Question: I am a student who is researching about HVAC.
I'm modelling a heat pump system and I got some problem.
As I was going to get the fluid property by ExternalMedia, I got some error.
The source code is below:
'''
model Pentane_hs
package wf
extends ExternalMedia.Media.CoolPropMedium(
mediumName = "Pentane",
substanceNames = {"n-Pentane"},
inputChoice=ExternalMedia.Common.InputChoice.hs);
end wf;
wf.BaseProperties fluid "Properties of the two-phase fluid";
Modelica.SIunits.SpecificEnthalpy h;
Modelica.SIunits.Pressure p;
Modelica.SIunits.SpecificEntropy s;
Modelica.SIunits.DerDensityByEnthalpy drdh
"Derivative of average density by enthalpy";
Modelica.SIunits.DerDensityByPressure drdp
"Derivative of average density by pressure";
equation
//p = 1E5;
h = 0 + time*1E6;
s = 1500; //600 + time*2000;
fluid.p = p;
fluid.s = s;
fluid.h = h;
drdp = wf.density_derp_h(fluid.state);
drdh = wf.density_derh_p(fluid.state);
end Pentane_hs;
'''
This is the error I get:

I'm using Dymola 2023x.
I tried to import the library but it failed.
I want to get the property by pressure and temperature.
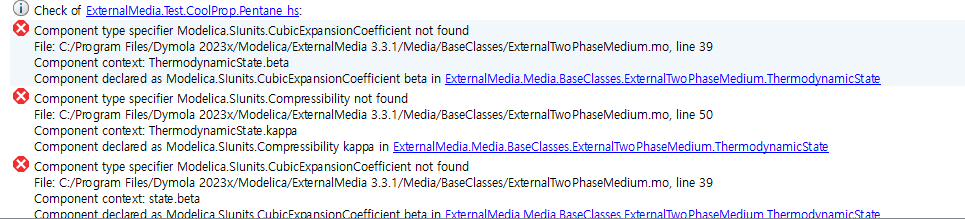
Answer: The solution of Marco works, but it limits you to use libraries that are also using MSL 3.2.3 instead of MSL 4.0.0.
You can convert the ExternalMedia to MSL 4.0.0. Dymola should ask you if you want to do that when you load the ExternalMedia library. With the inbuilt conversion scripts most of the library is converted automatically and you should be able to test your model.